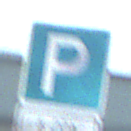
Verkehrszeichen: Parken
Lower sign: ZeitangabenMitBeschraenkungAufWochentage4
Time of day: Midday
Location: Outdoor (Suburban)
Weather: Overcast
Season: NotSpecified
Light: Natural